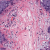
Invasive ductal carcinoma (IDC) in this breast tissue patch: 0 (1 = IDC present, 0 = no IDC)